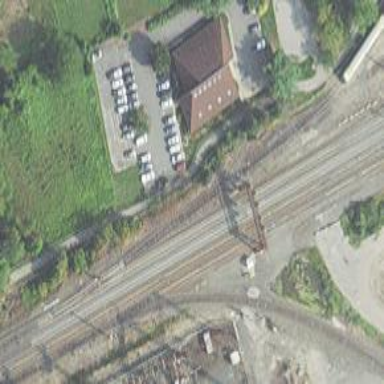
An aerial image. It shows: Railway spur service.